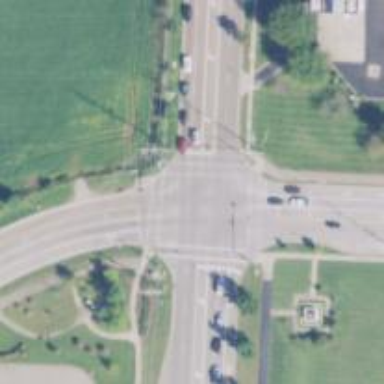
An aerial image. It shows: Marked crossing on the cycleway.